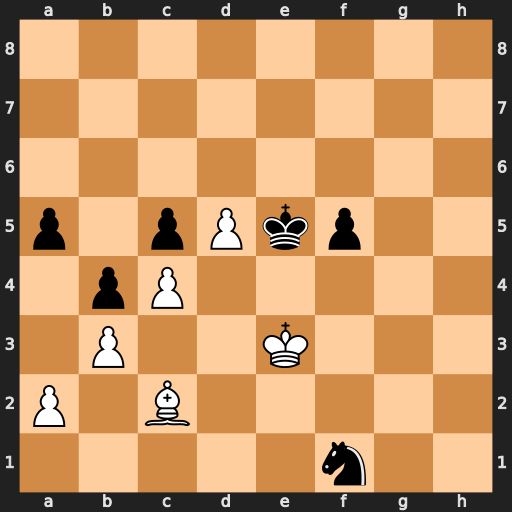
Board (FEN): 8/8/8/p1pPkp2/1pP5/1P2K3/P1B5/5n2
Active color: w
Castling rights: -
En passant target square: -
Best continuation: Kf2 Nh2 Bd1 Ng4+ Bxg4